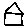
Label: house